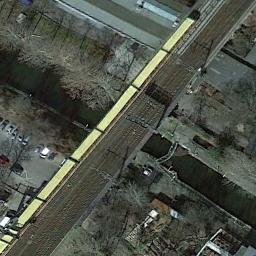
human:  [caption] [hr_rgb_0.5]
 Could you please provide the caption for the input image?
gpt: These railways have a white train on the track and a river is under the railways .

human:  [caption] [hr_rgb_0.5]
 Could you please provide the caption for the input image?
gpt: The railway is next to some trees and houses .

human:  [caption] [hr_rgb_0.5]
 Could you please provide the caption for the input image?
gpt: There are two parallel railway lines here .

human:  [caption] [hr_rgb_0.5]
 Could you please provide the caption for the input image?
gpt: Many buildings of different shapes and sizes are beside the railway .

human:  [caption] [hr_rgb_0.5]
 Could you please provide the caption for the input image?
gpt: There are some green trees and buildings beside the railway .